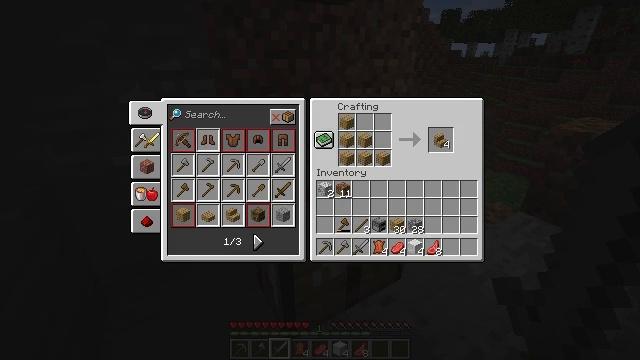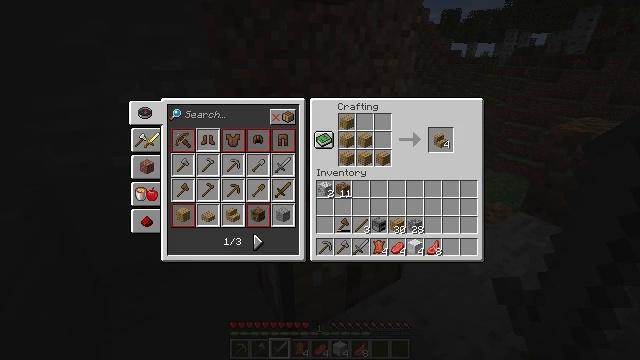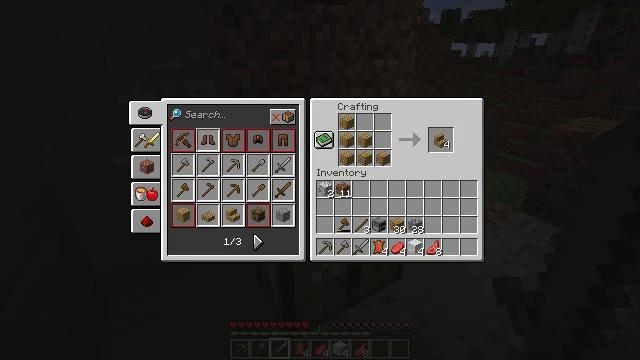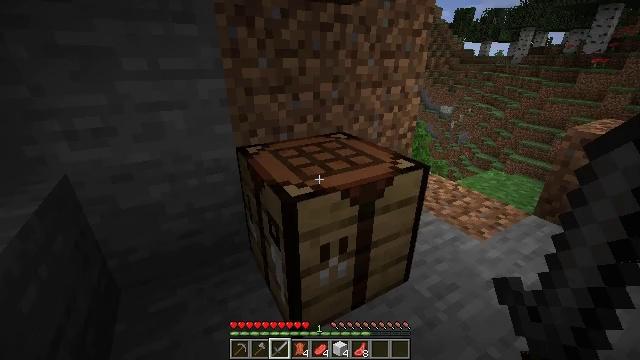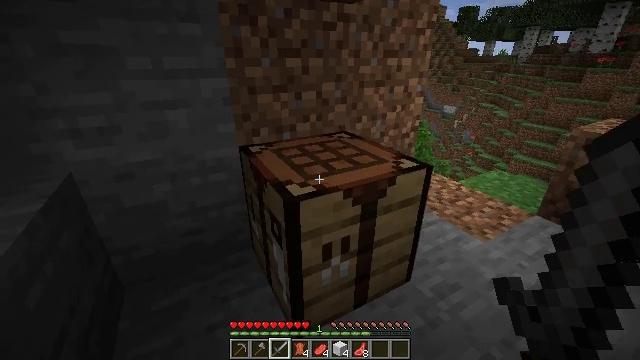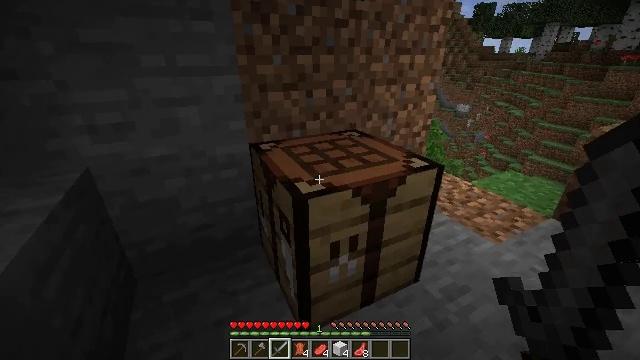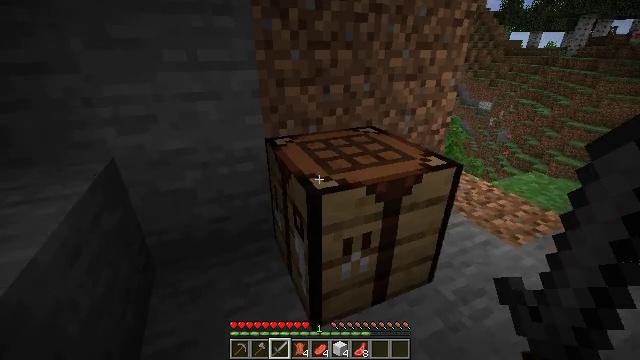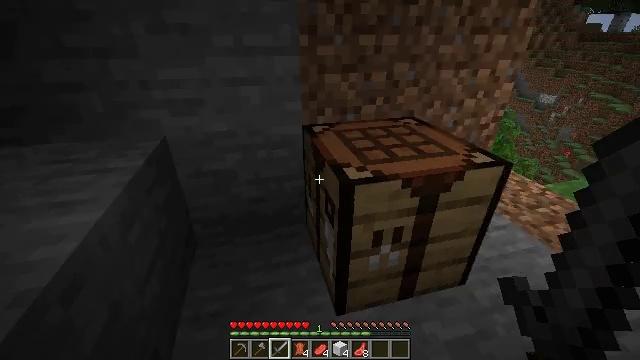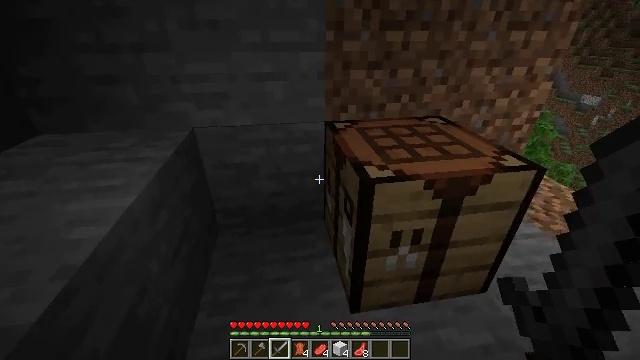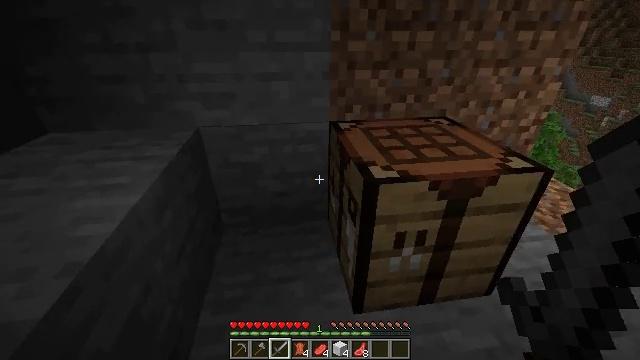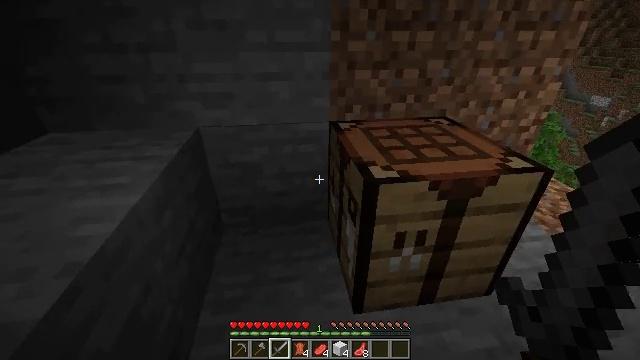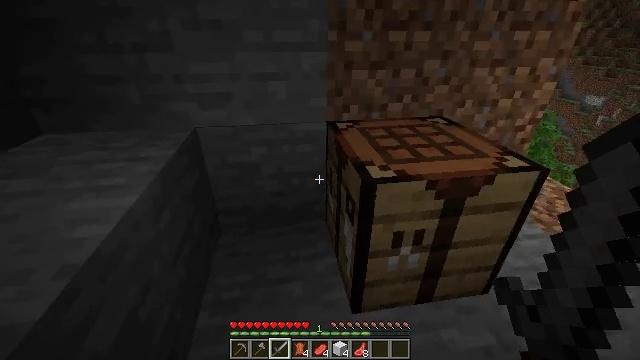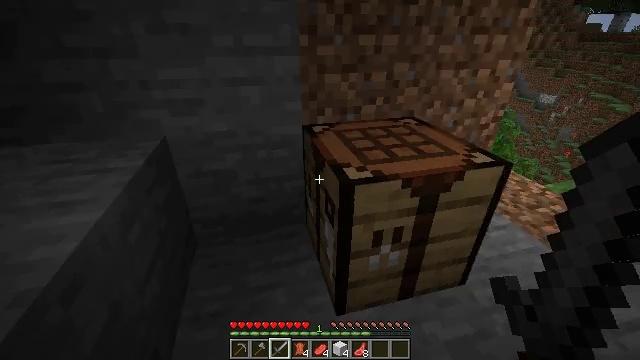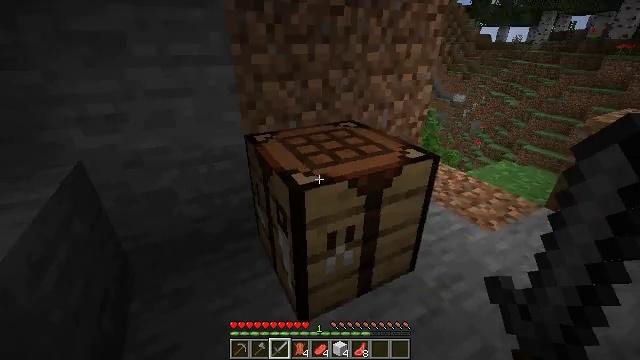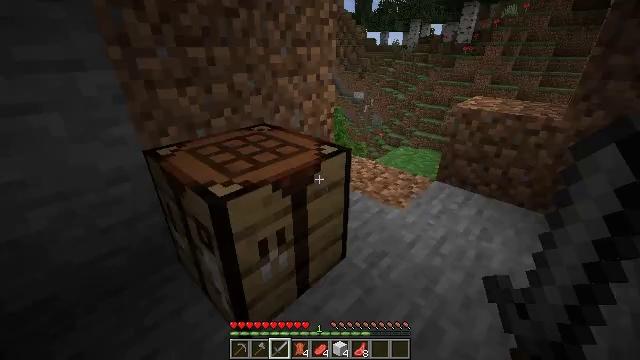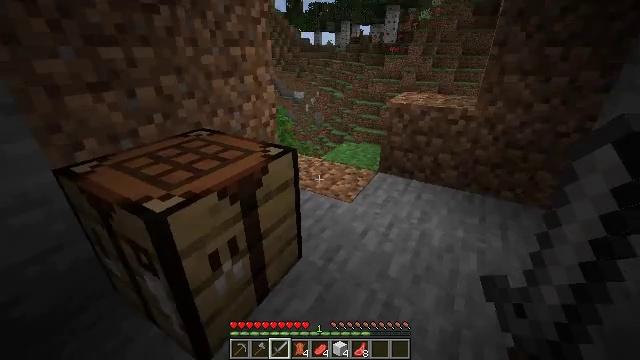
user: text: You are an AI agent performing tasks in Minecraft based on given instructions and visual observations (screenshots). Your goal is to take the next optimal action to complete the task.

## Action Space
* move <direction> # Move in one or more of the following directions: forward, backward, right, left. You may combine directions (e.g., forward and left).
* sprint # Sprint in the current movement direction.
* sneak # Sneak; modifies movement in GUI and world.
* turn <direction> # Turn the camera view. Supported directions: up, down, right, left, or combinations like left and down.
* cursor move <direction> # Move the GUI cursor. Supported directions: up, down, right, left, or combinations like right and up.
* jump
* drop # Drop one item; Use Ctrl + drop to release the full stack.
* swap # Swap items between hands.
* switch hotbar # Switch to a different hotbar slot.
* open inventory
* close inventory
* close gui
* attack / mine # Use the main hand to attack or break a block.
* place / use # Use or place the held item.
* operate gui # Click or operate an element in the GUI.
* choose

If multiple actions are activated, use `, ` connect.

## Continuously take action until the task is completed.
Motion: motion action
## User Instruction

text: Open the crafting table to craft leather boots.
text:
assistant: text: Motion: no_op
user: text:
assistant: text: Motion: no_op
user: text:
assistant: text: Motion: no_op
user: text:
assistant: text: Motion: no_op
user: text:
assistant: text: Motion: no_op
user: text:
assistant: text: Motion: no_op
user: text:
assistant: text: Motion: no_op
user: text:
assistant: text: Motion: no_op
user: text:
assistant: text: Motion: no_op
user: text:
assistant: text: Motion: no_op
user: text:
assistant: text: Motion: no_op
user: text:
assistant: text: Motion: cursor move left
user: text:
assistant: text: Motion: close gui
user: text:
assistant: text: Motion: turn left
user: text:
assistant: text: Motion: turn left
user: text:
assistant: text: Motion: turn left and down
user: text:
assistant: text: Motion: turn left
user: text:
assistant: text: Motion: turn left
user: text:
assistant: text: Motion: no_op
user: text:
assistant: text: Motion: no_op
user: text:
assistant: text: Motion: turn right
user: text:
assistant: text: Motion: turn right and up
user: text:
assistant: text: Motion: turn right
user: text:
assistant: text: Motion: turn right
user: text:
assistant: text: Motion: turn right
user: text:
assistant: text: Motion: turn right
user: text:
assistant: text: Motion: turn right
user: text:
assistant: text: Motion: turn right and down
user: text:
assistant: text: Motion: turn right and down
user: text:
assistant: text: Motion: turn right and down